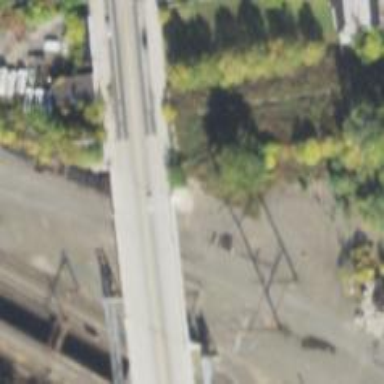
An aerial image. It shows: Tertiary road crossing over tram bridge with embedded rails.